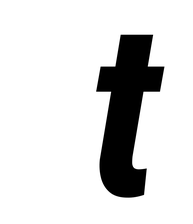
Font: Roboto-Italic_Condensed_Bold_Italic